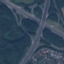
Land use / land cover: Highway